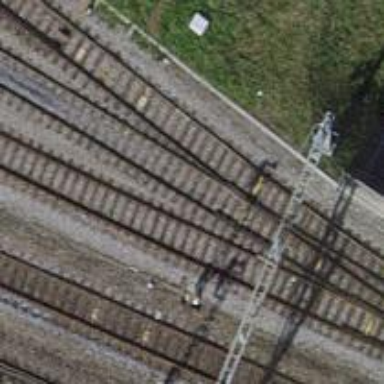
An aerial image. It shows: Electrified rail siding with contact line.